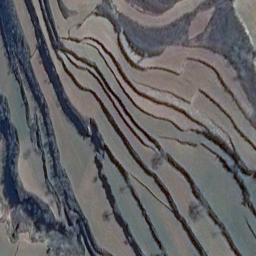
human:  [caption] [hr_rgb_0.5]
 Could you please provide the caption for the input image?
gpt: There are many green plants on the terrace .

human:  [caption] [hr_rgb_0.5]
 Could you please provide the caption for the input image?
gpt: There is a path between the terraces leading to a building .

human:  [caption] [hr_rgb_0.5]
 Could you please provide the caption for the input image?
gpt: The bare and green terrace is next to some trees .

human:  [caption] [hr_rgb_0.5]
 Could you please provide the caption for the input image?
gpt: A large layer of brown and green mixed terraces .

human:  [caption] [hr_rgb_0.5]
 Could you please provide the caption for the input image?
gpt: There are some green trees beside the terraces .